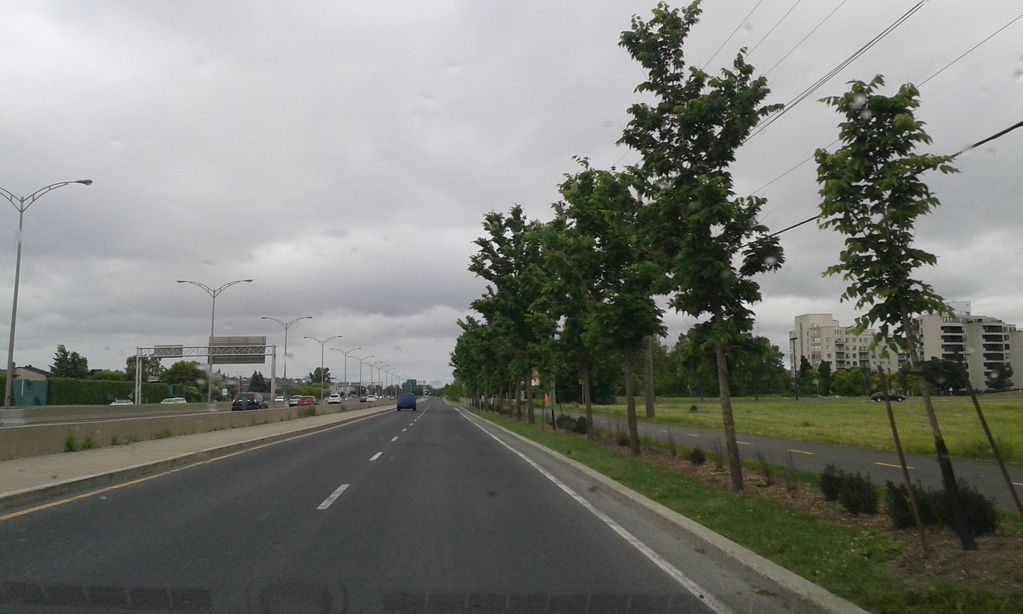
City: montreal